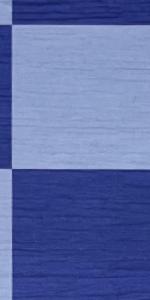
Label: Empty